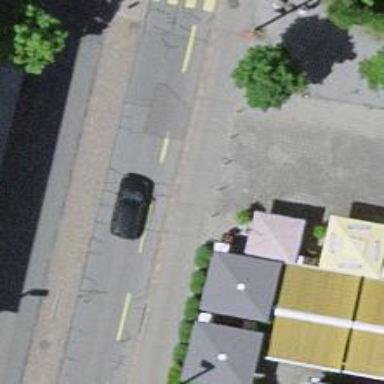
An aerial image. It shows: Bollard.